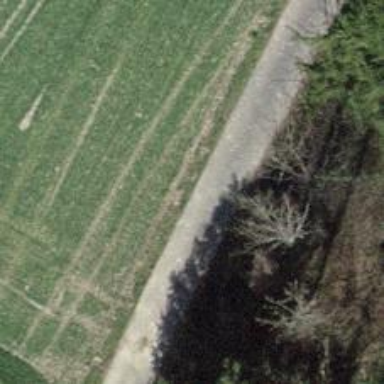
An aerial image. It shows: Paved track with Grade 1 surface.